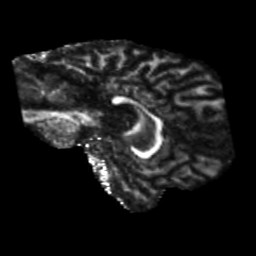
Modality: FA
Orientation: sagittal
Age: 58
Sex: male
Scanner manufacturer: siemens
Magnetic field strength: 3 T
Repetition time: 5.25 s
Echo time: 0.08 s